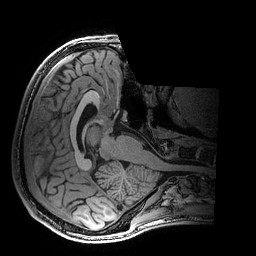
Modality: T1w
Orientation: axial
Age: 22
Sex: male
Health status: healthy
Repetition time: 2.53 s
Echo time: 0.0034 s